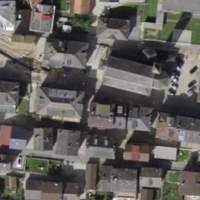
EUNIS habitat code: 54
Species observed at this site:
Asplenium ruta-muraria
Chelidonium majus
Silene acaulis